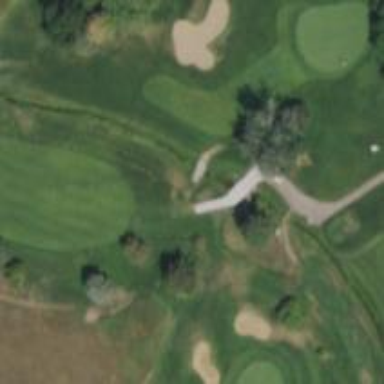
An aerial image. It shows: Golf cart path that functions as road.